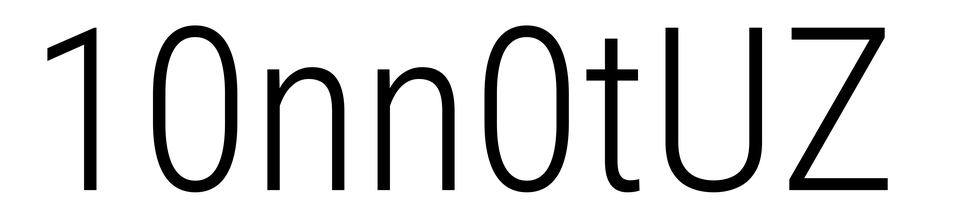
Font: Roboto_Condensed_Light